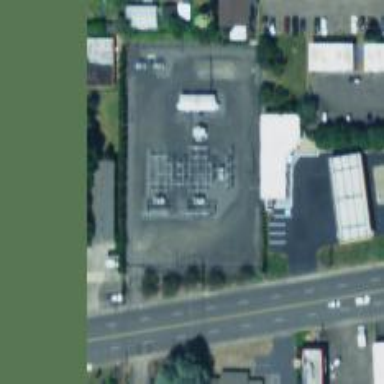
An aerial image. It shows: Power substation.